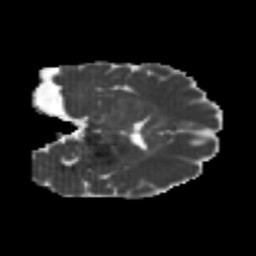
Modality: MD
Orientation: coronal
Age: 20
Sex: female
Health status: healthy
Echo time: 0.074 s